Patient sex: F
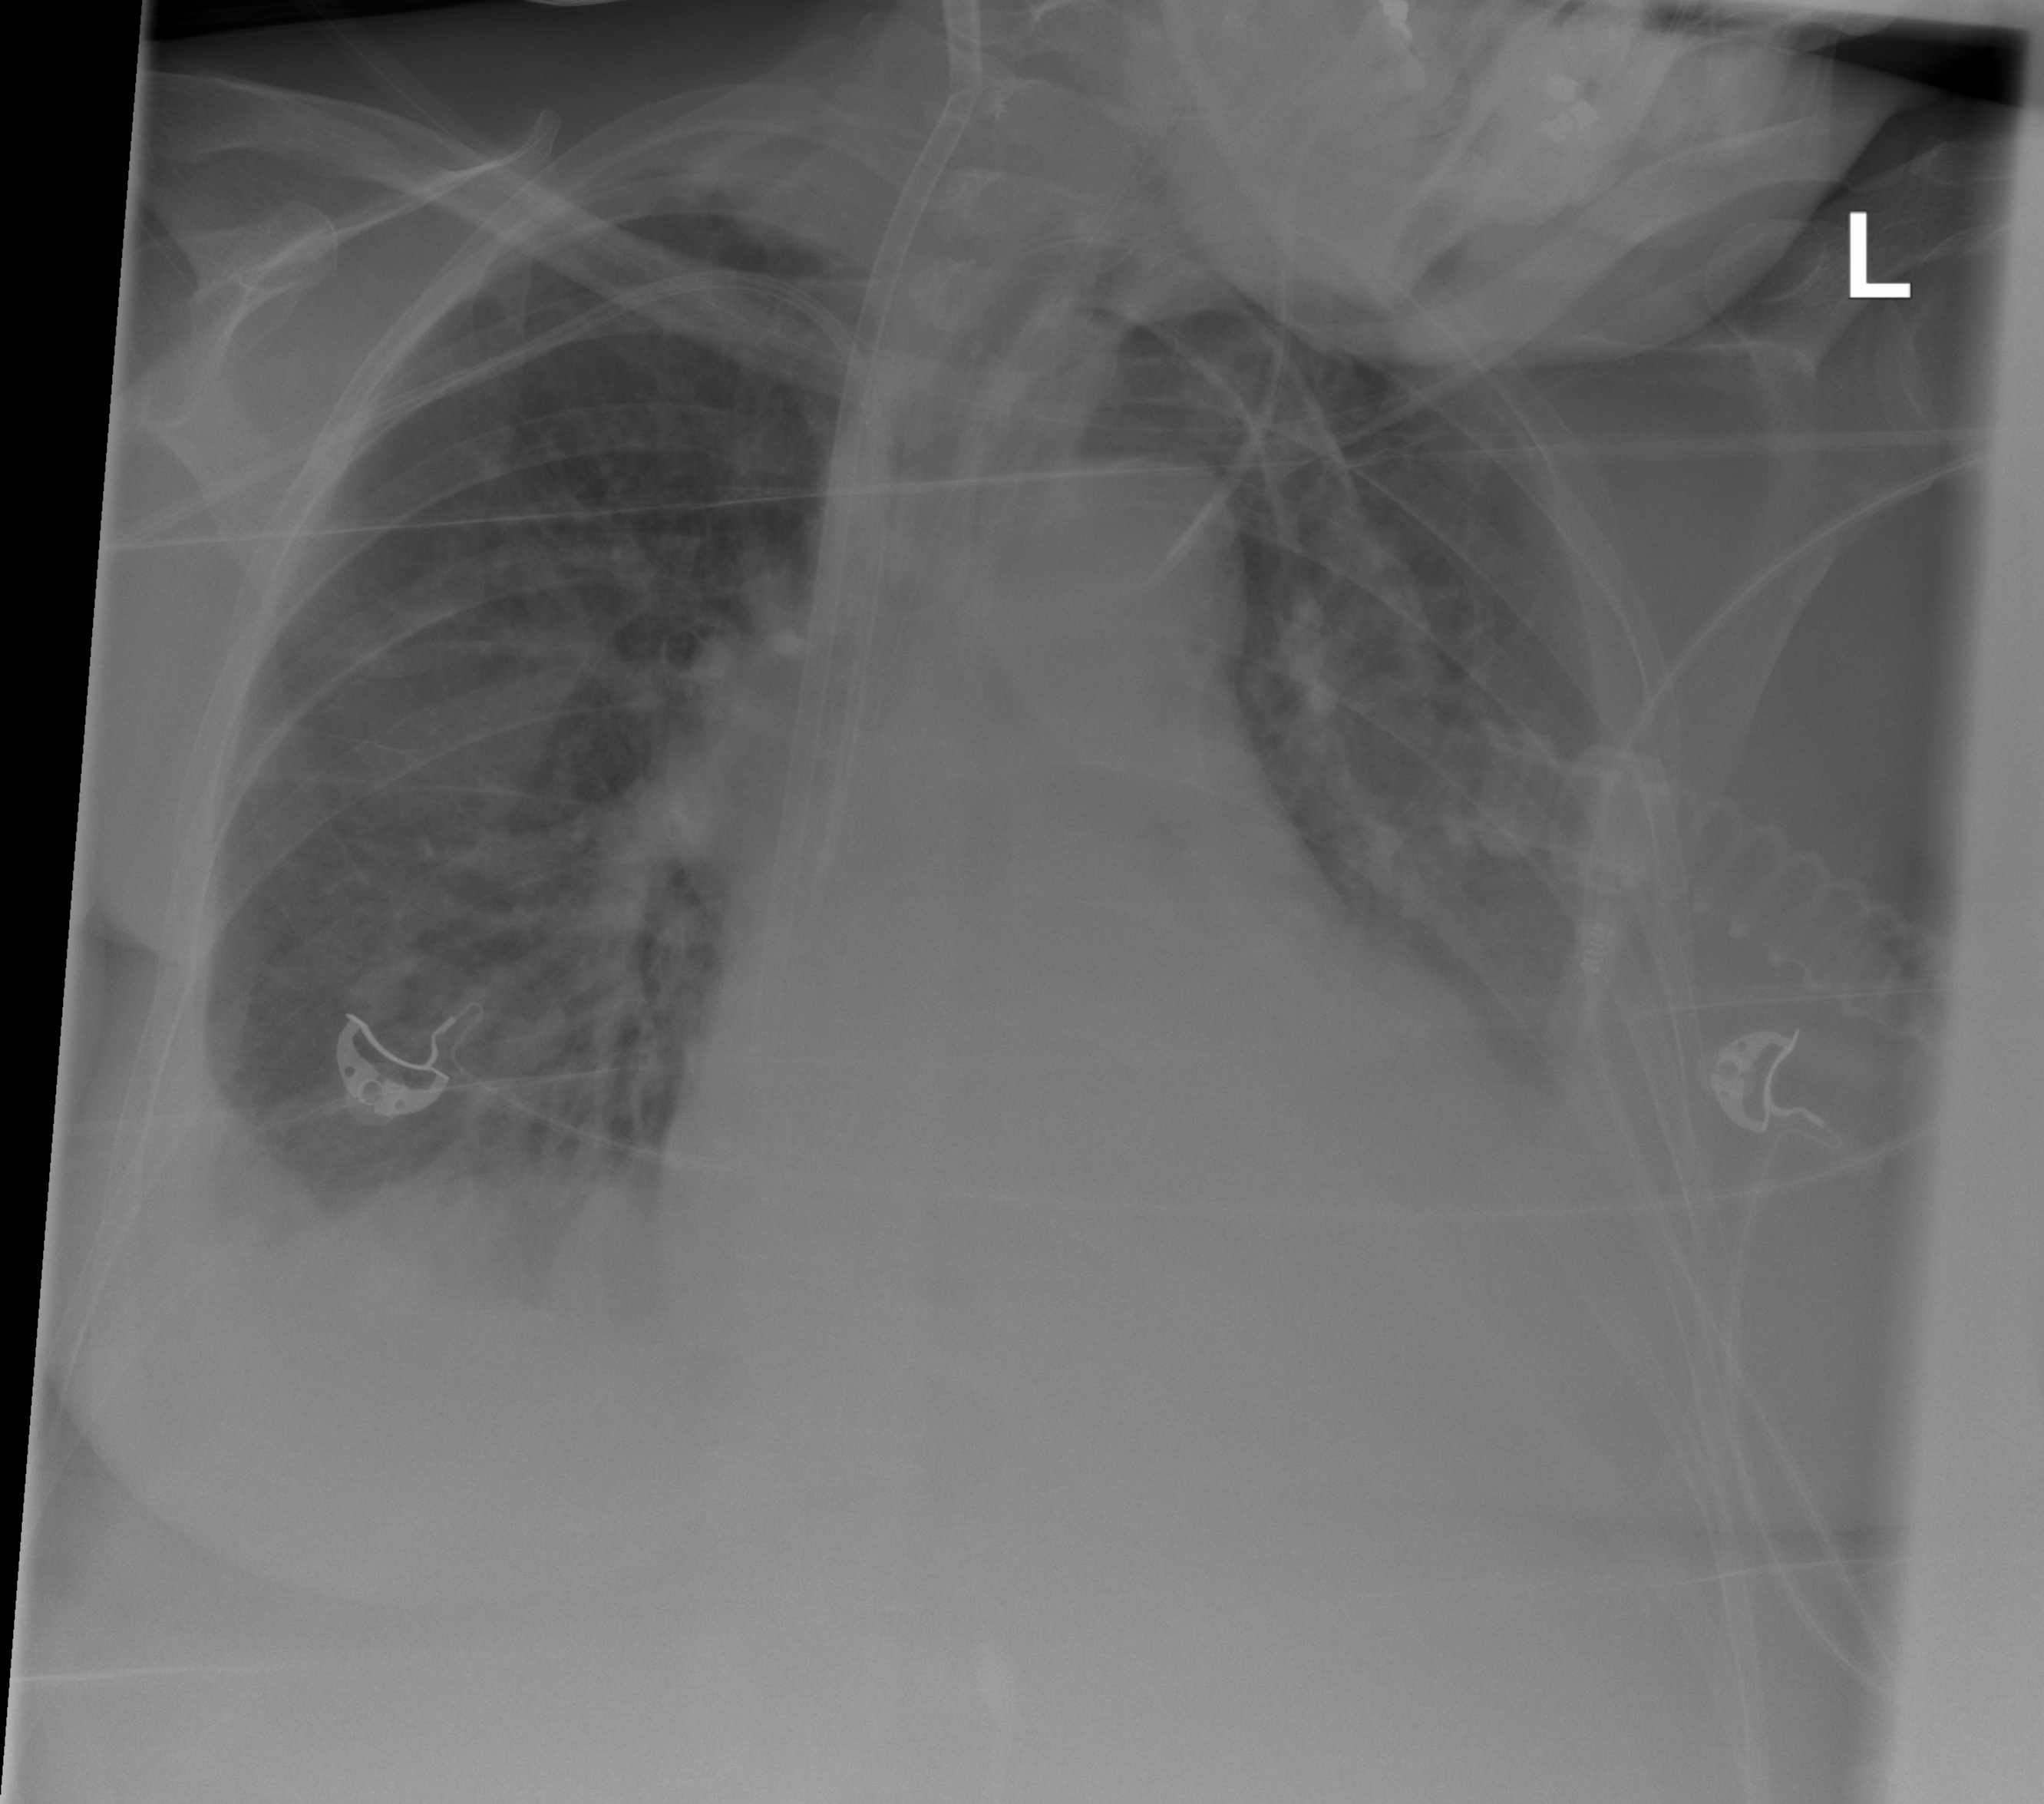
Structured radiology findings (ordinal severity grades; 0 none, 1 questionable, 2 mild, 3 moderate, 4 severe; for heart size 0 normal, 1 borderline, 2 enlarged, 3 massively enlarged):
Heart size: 2
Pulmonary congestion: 0
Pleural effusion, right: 2
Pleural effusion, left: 2
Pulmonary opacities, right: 2
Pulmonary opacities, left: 0
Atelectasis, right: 2
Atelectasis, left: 2